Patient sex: F
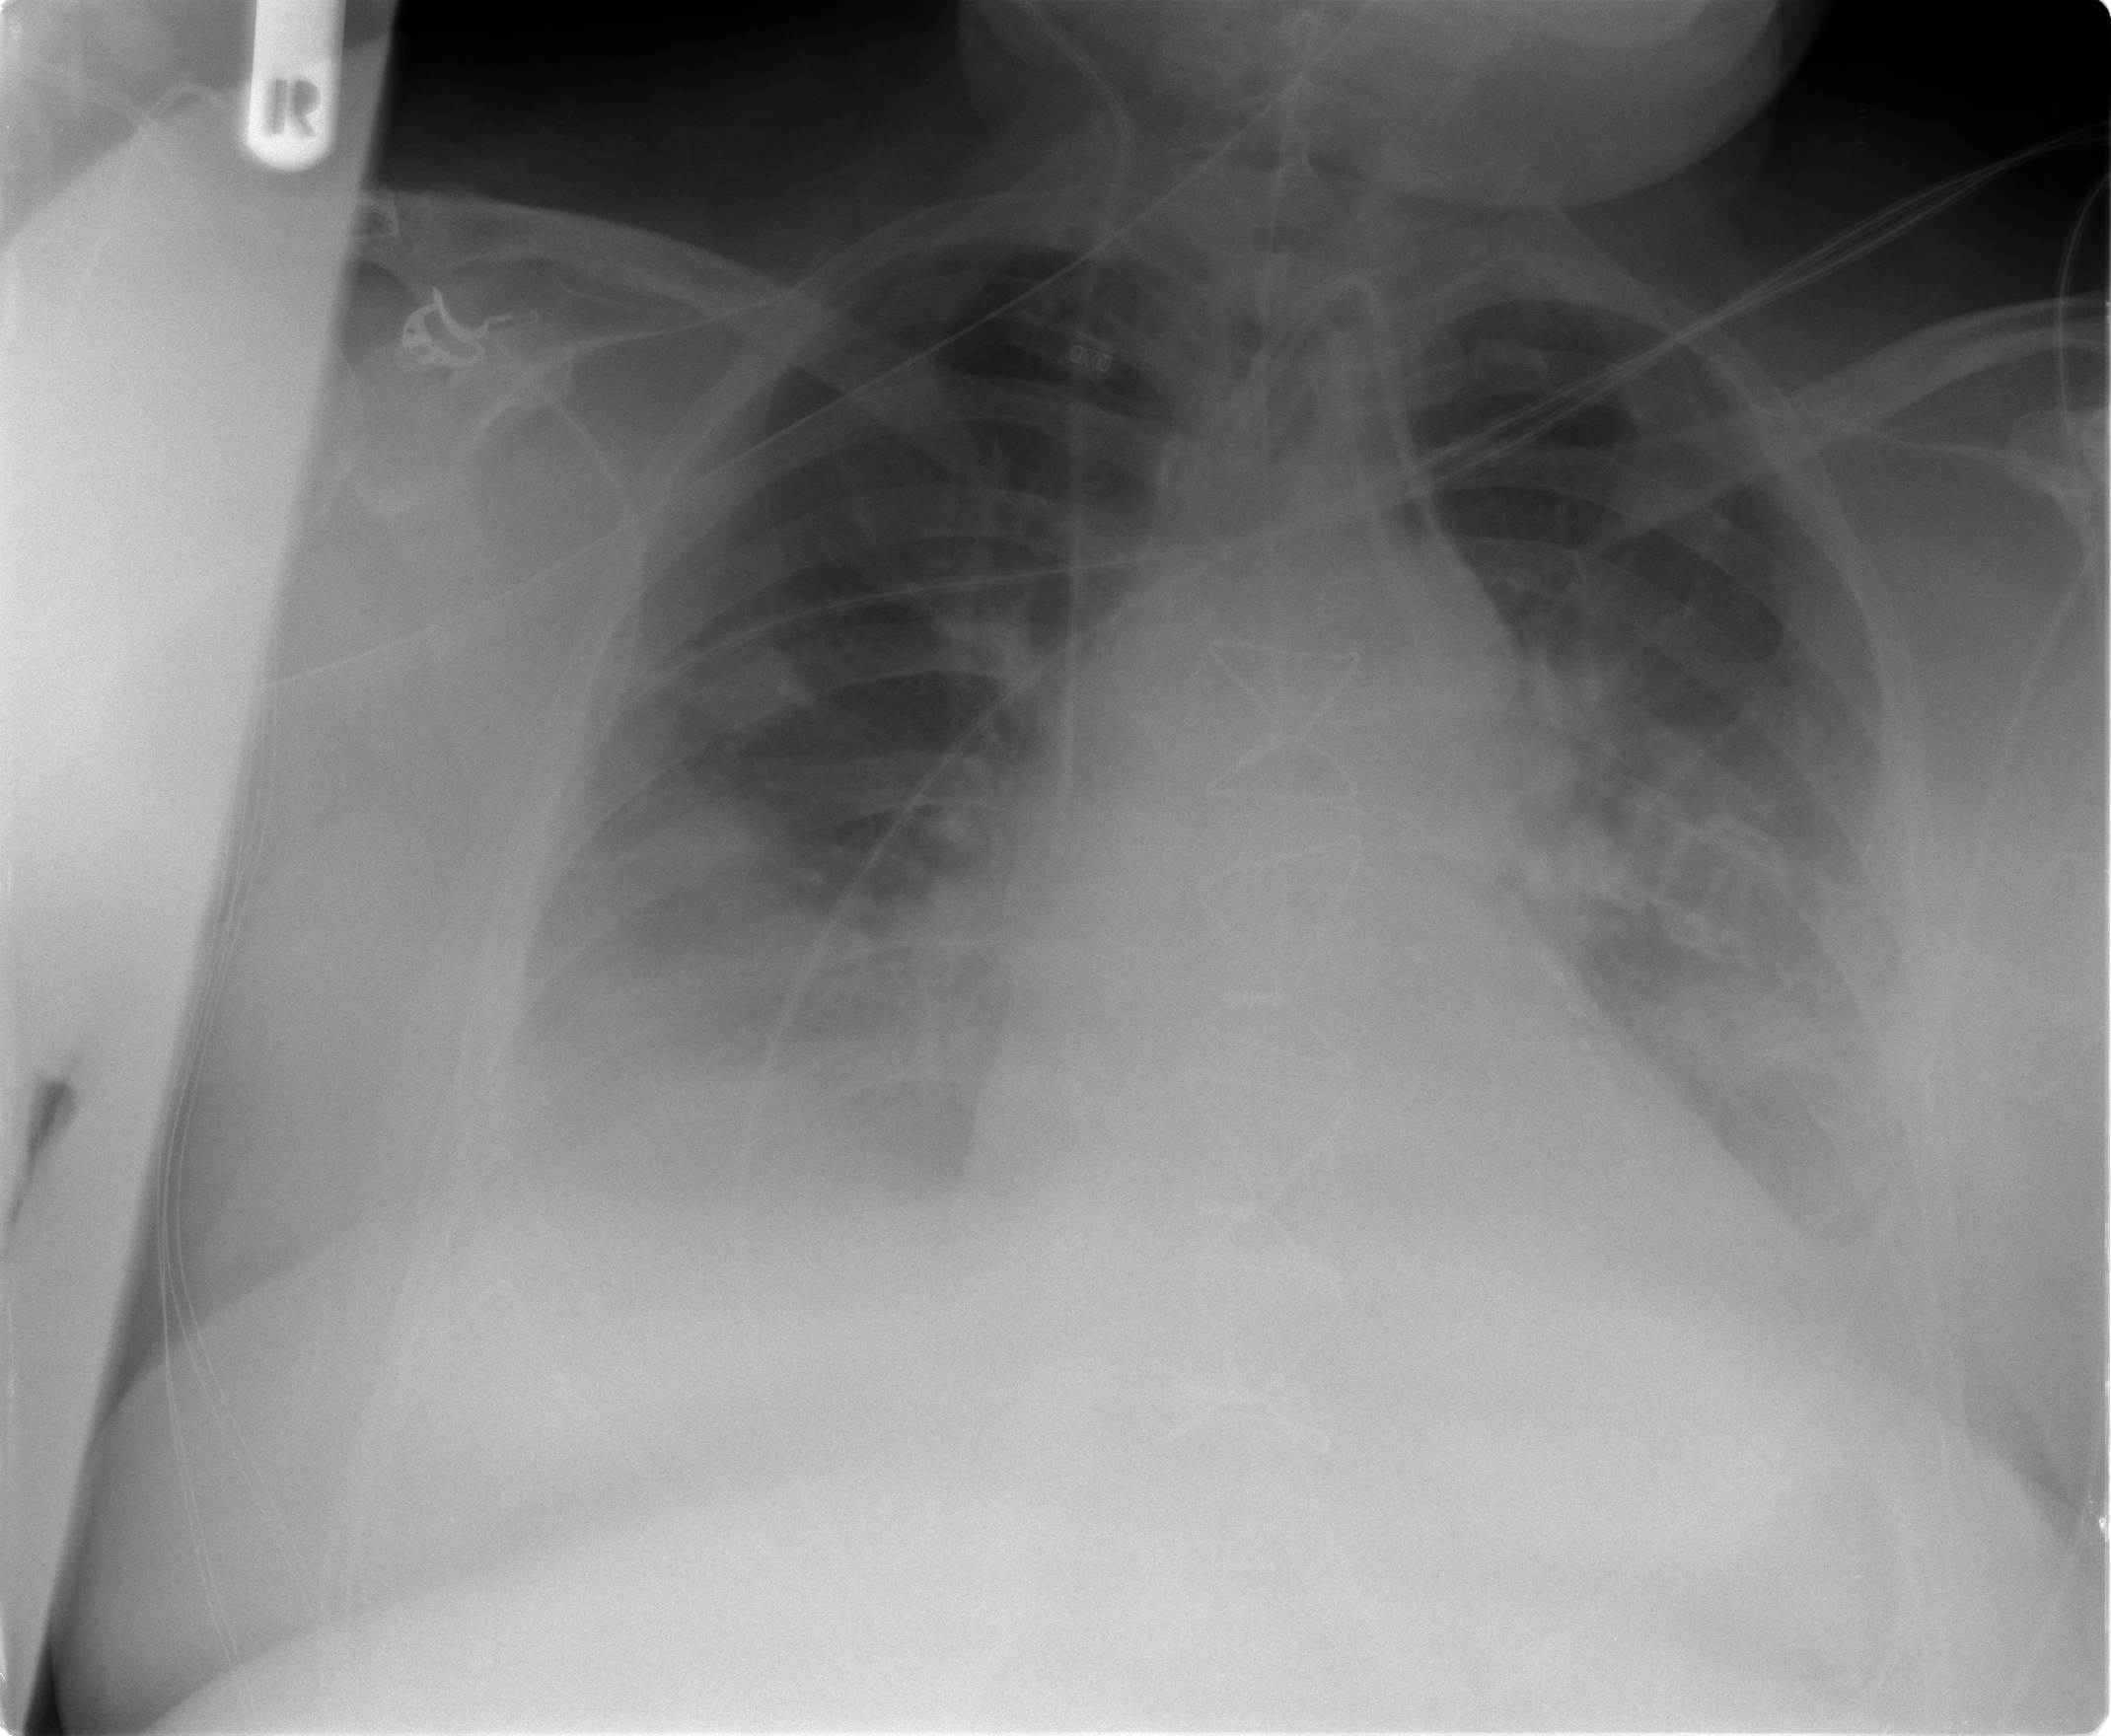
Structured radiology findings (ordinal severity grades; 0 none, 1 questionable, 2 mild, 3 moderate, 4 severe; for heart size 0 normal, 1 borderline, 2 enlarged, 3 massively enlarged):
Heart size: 2
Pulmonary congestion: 2
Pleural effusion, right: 2
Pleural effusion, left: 2
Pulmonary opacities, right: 3
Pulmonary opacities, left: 3
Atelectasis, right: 2
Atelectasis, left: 2